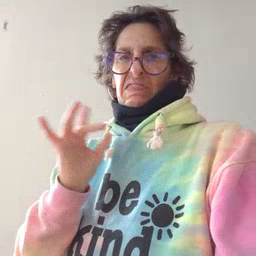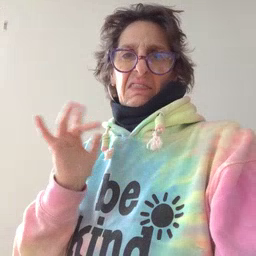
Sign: yucky